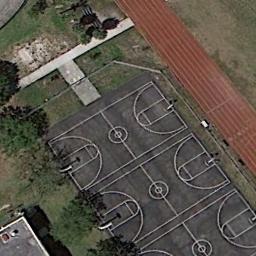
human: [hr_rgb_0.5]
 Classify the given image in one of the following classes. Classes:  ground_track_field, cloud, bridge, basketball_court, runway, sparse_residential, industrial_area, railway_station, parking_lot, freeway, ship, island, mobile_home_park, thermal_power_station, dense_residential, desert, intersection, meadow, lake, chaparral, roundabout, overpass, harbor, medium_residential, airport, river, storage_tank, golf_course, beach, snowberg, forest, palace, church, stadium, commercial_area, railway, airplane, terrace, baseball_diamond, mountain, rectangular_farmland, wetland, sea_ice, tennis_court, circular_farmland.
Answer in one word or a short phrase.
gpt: basketball_court